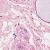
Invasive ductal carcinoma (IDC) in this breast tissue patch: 0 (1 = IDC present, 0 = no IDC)